Interaction volume radius: 10 \u00c5
Interaction volume height: 15 \u00c5
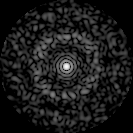
Disorder parameter: 0.8273